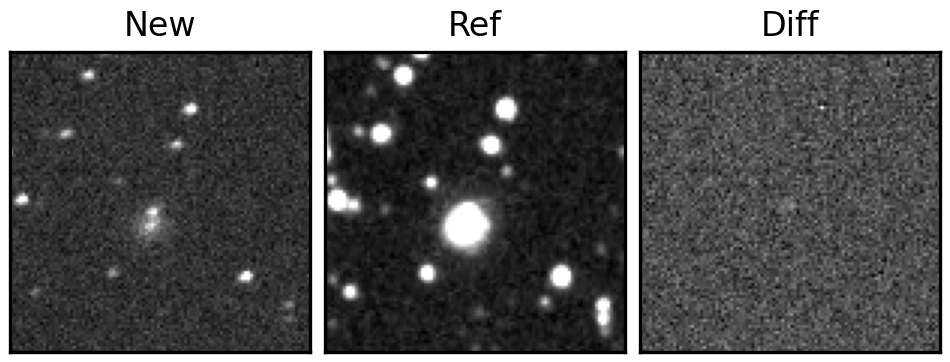
Label: real